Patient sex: F
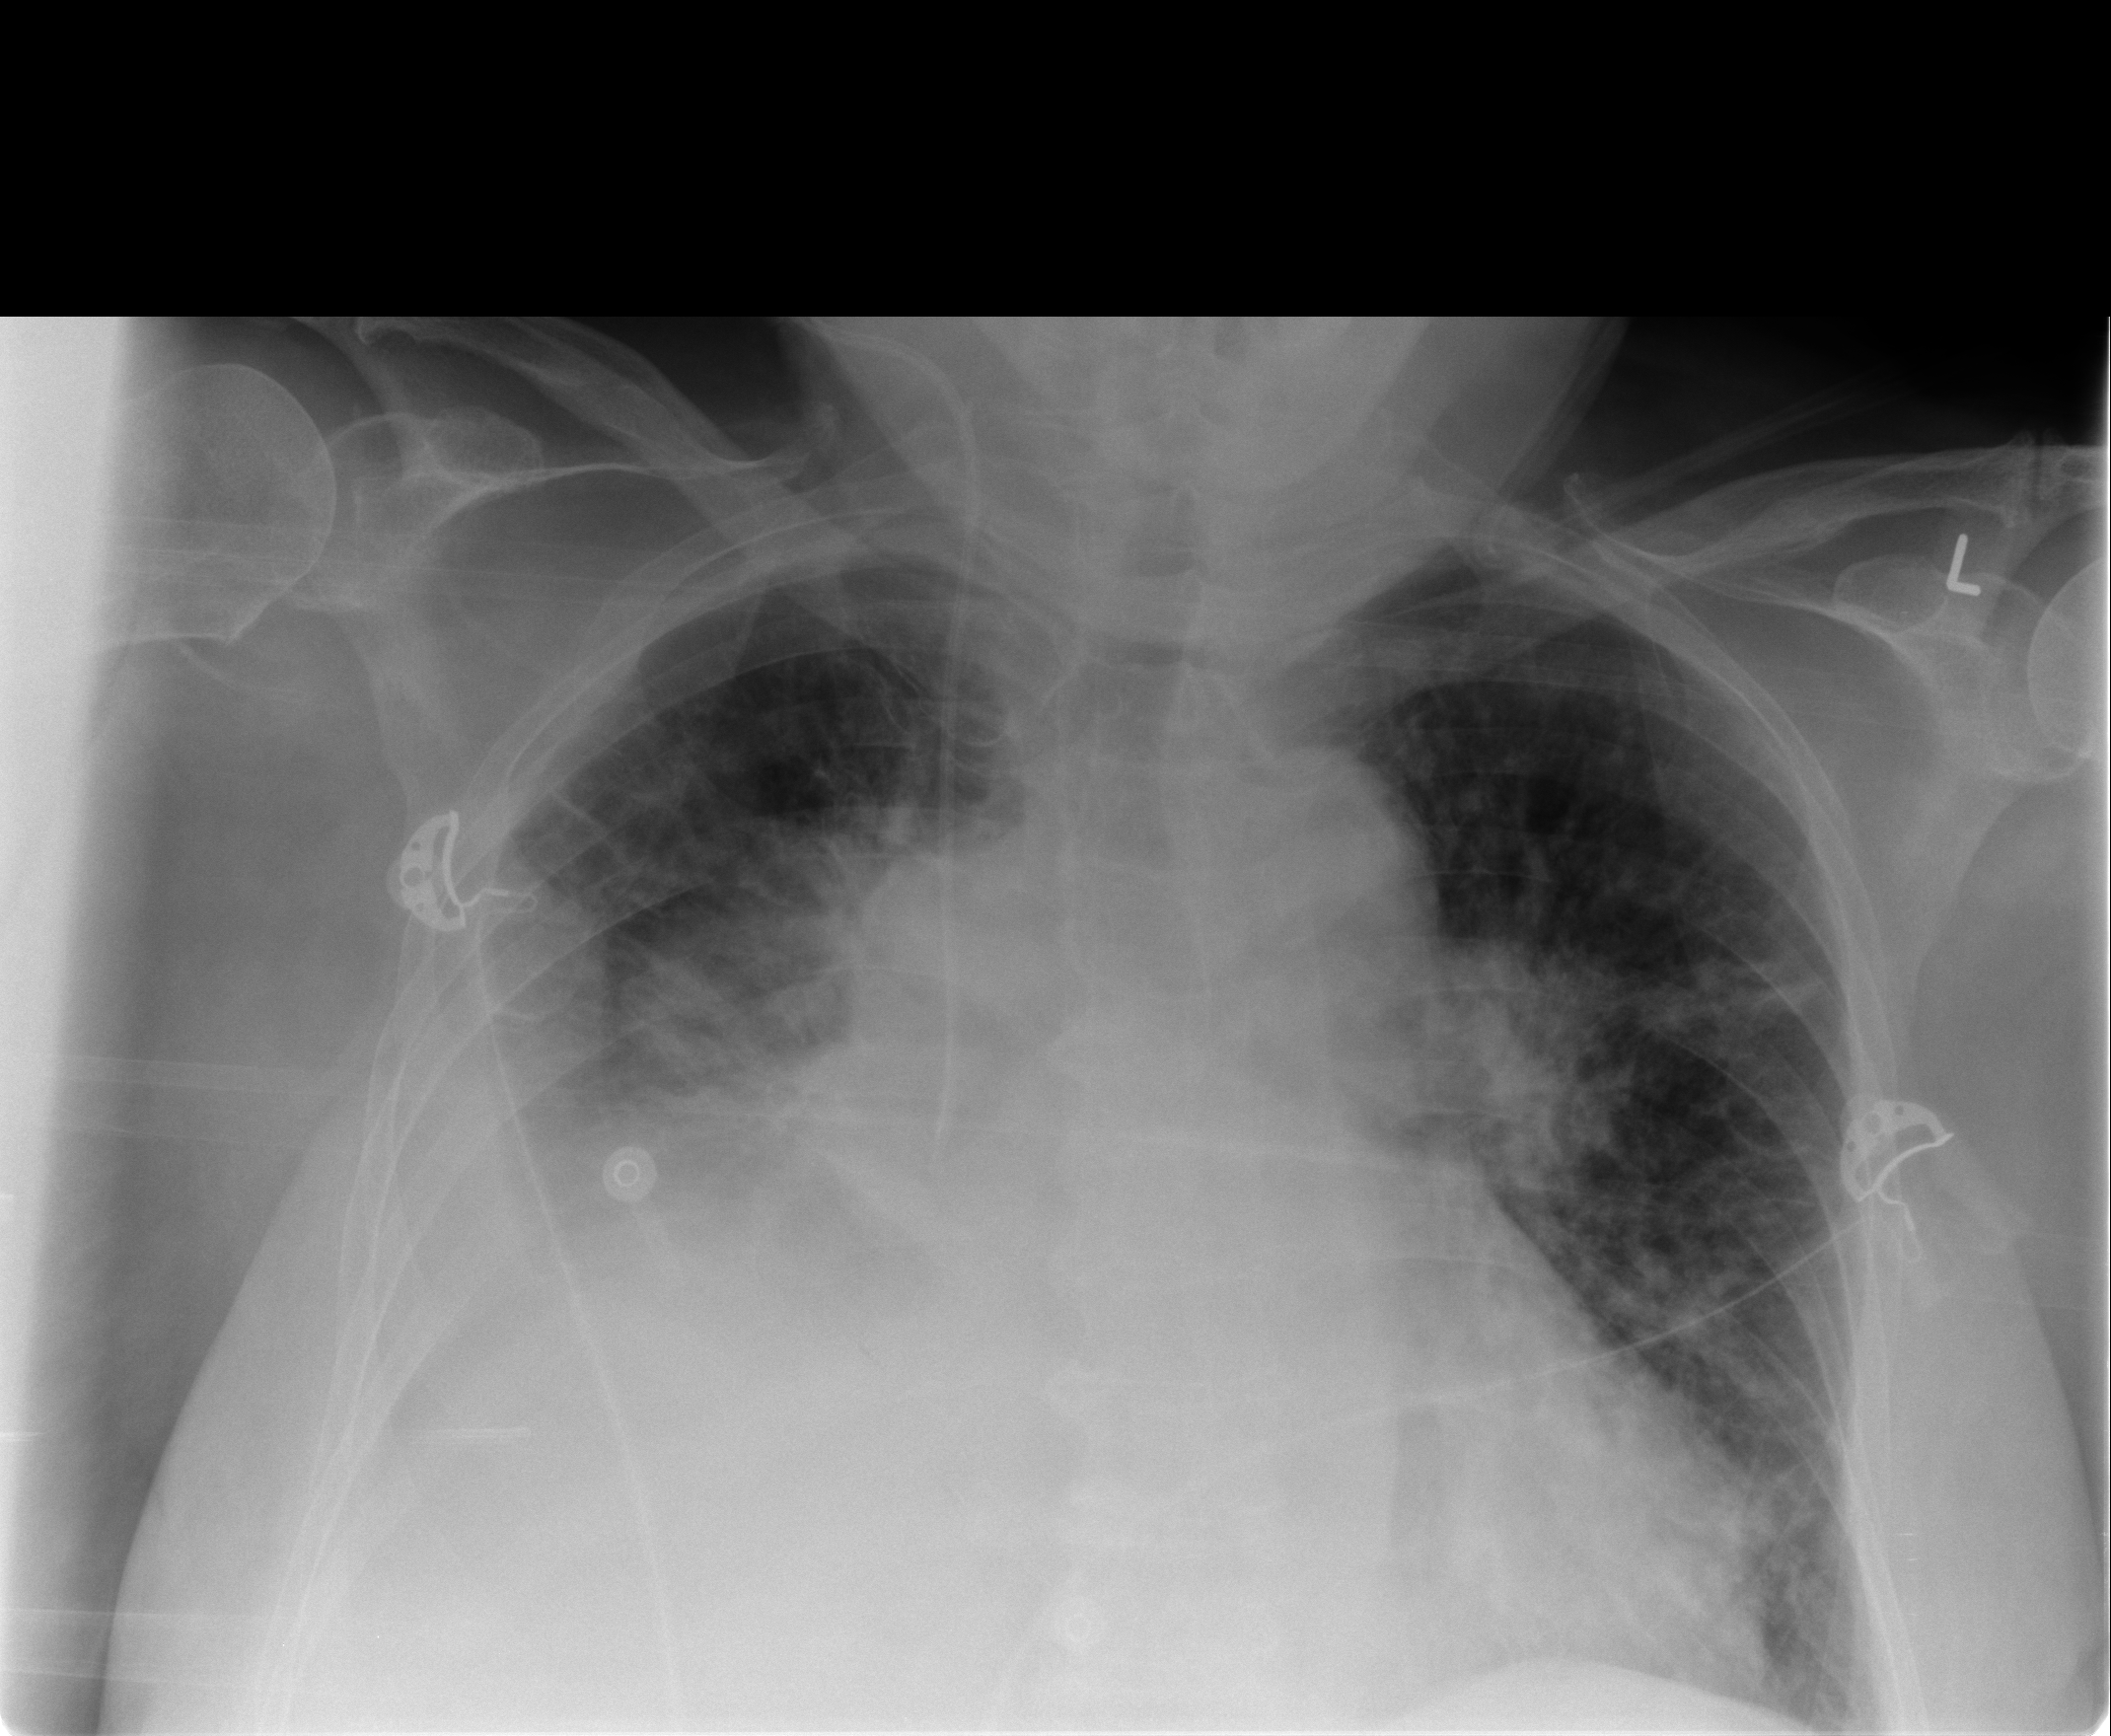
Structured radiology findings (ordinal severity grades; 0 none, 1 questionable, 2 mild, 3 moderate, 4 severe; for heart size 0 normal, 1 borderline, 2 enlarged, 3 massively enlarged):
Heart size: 2
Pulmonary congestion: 3
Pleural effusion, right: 3
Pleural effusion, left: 2
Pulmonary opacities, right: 3
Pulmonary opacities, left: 2
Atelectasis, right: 3
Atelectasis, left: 2